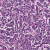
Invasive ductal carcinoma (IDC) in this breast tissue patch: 1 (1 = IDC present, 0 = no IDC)